Question: I tried to plot everyday high and low temperatures and to have x labels by each month.
But I can only get Jan-Jul displayed in my plot. Could anyone help?
'''
x = np.arange(0, 365, dtype=float)
x_ticks_labels = ['Jan','Feb','Mar','Apr','May','Jun','Jul','Aug','Sep','Oct','Nov','Dec']
plt.plot(x, high_temp, '--', x, low_temp, '--')
ax.set_xticklabels(x_ticks_labels, rotation = 45)
'''

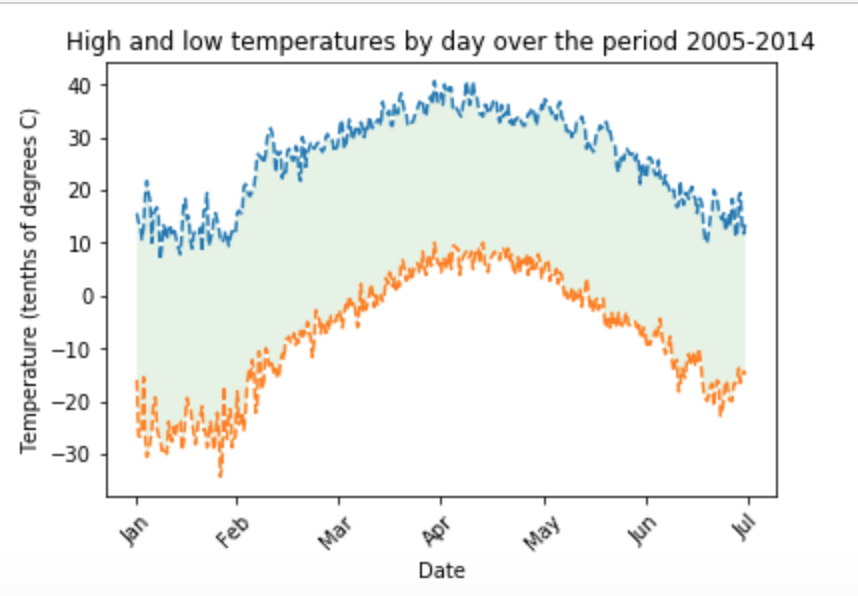
Answer: When you set the xticklabels, it is recommended to also set the xticks. As the x-axis are the days from 0 to 364, the ticks should come on every first day of the month:
'''
import numpy as np
from matplotlib import pyplot as plt
x = np.arange(0, 365)
low_temp = -5 + np.random.normal(0, .5, 365).cumsum() - 16 * np.cos(x / 365 * 2 * np.pi)
low_temp += np.linspace(0, low_temp[0] - low_temp[-1], 365) # make the values circular
high_temp = 20 + np.random.normal(0, .5, 365).cumsum() - 15 * np.cos(x / 365 * 2 * np.pi)
high_temp += np.linspace(0, high_temp[0] - high_temp[-1], 365) # make the values circular
x_ticks_labels = ['Jan', 'Feb', 'Mar', 'Apr', 'May', 'Jun', 'Jul', 'Aug', 'Sep', 'Oct', 'Nov', 'Dec']
days_in_month = [31, 28, 31, 30, 31, 30, 31, 31, 30, 31, 30, 31]
fig, ax = plt.subplots(figsize=(12, 5))
ax.plot(x, high_temp, '--', x, low_temp, '--')
ax.fill_between(x, low_temp, high_temp, color='lightblue', alpha=0.2)
ax.set_xticks(np.cumsum(days_in_month) - days_in_month[0])
ax.set_xticklabels(x_ticks_labels, rotation=0, ha='left')
ax.autoscale(enable=True, axis='x', tight=True)
plt.show()
'''
<URL>